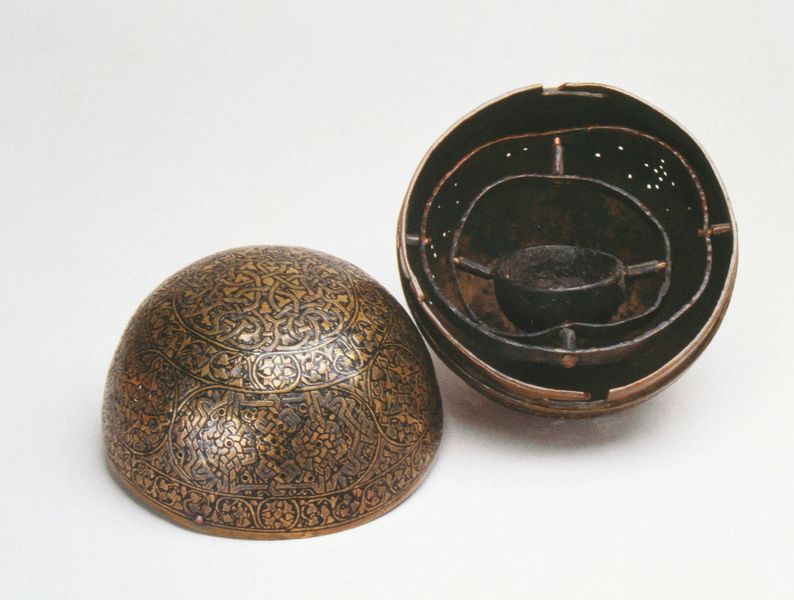
Titel: Räucherkugel
Standort: Berlin
Institution: Museum für Islamische Kunst
Schlagwörter: feuer, schatten, ocker, braun, licht, schwarz, beige, fächer, muster, ornament, alt, schale, gold, innen, kreis, oval, rund, keramik, schalen, topf, zwei, rand, glanz, floral, ornamente, verzierung, metall, gestell, bronze, foto, fotografie, photographie, gemustert, eisen, halterung, deckel, gefäß, messing, offen, orient, gerät, asien, kupfer, kugel, löcher, intarsie, photo, verziert, geometrisch, griffe, farbfoto, verschlungen, kochen, gefäße, heizung, gegenstand, objekt, punziert, email, arabien, islam, behälter, aufnahme, verzierungen, lagerung, mörser, prägung, lager, einteilung, detailiert, halbkugel, sieb, astronomie, kompass, emaile, schwengel, verzierrung, oben unten, unterteil, halbkugeln, ascher, innengefäße, kugek, handwärmer, essem, taschenwärmer, reich verziert, einsenschalen, mehrere innenschalen, mittig einen vertiefung, gekröse, zisieliert, alger